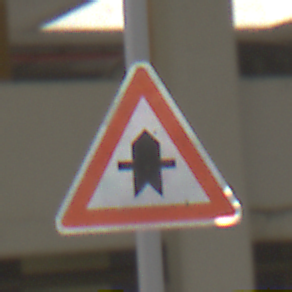
Verkehrszeichen: Vorfahrt
Umgebung: Roofed, Urban
Tageszeit: Midday
Wetter: Overcast
Licht: Artificial
Jahreszeit: NotSpecified
Kontrast: MediumContrast